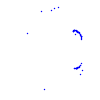
Particle: kaon